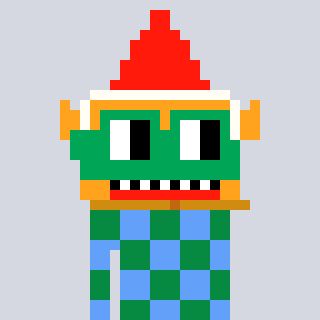
a pixel art character with square green glasses, a gnome-shaped head and a blue-colored body on a cool background